Field crop: tomato
Growth stage: 2
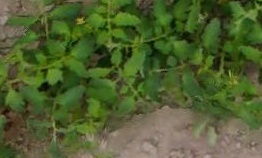
Species: tomato